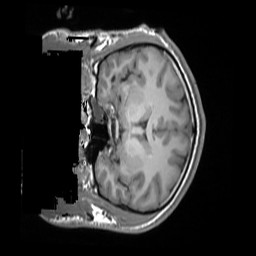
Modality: T1w
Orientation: coronal
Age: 26
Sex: male
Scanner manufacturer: siemens
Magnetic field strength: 3 T
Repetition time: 1.55 s
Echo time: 0.00234 s